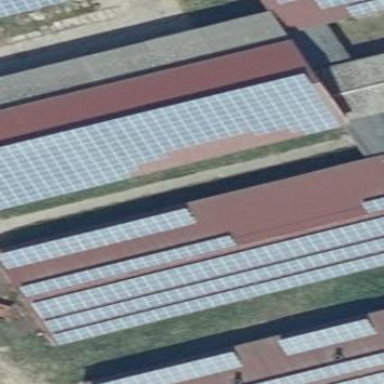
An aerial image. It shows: Building equipped with small solar photovoltaic panel for generating electricity.